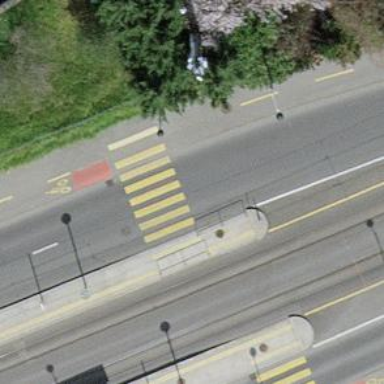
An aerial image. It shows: Asphalt sidewalk and cycleway. Both the sidewalk and cycleway have asphalt surfaces.